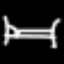
Label: bed